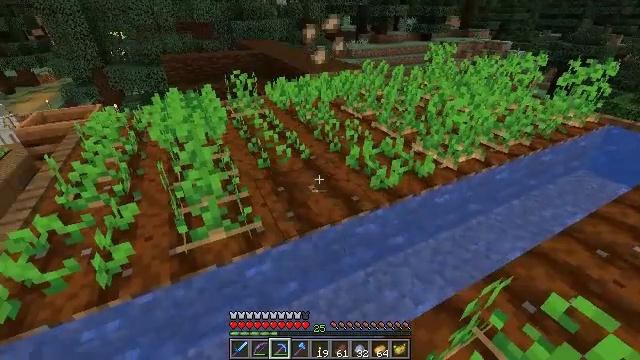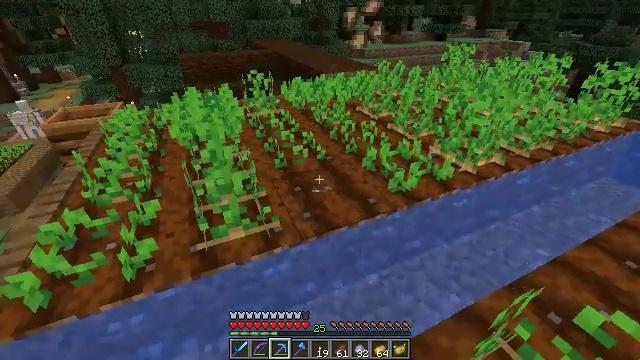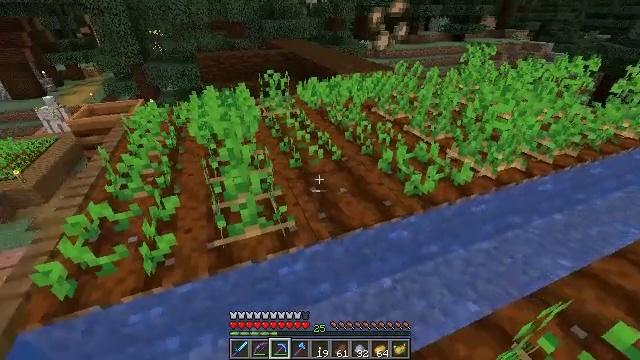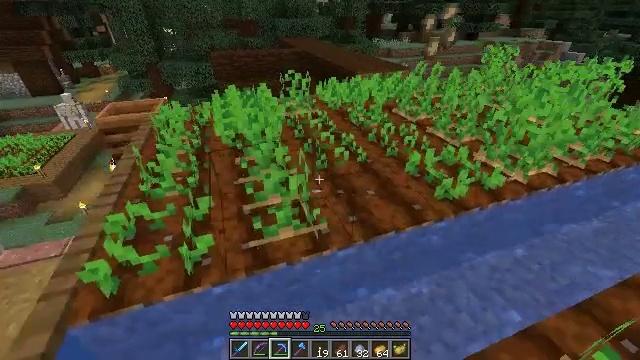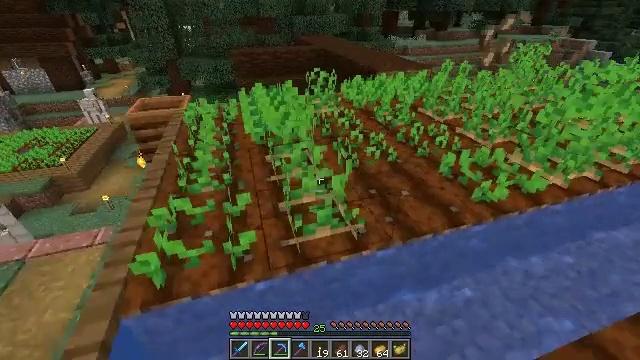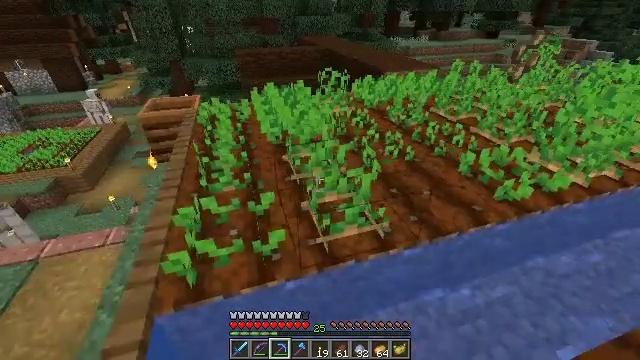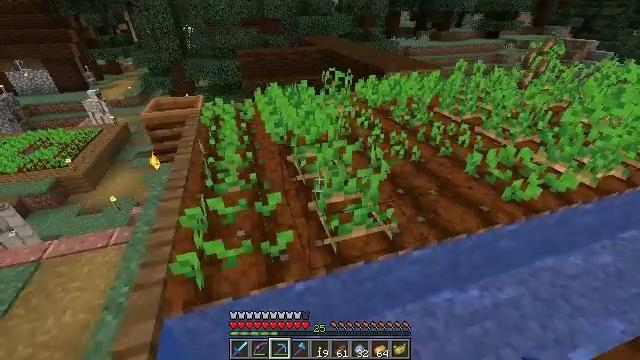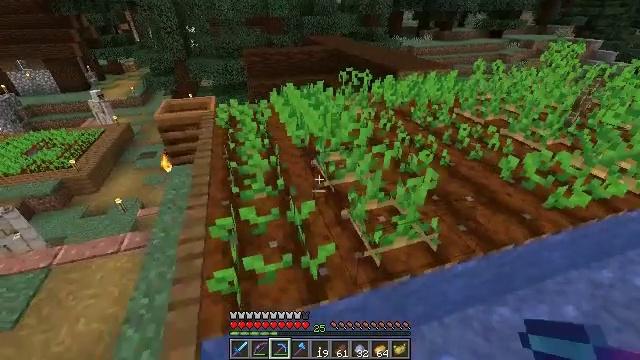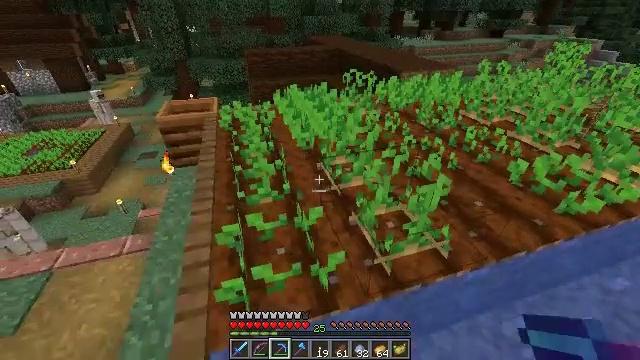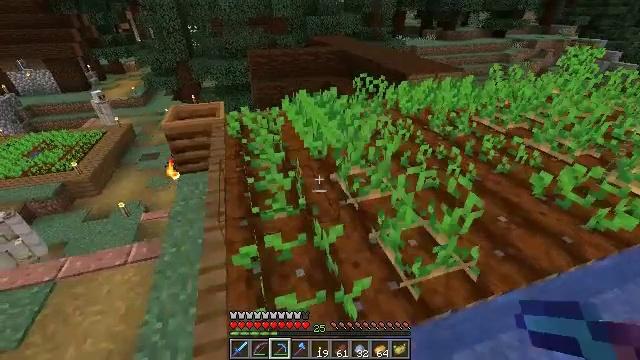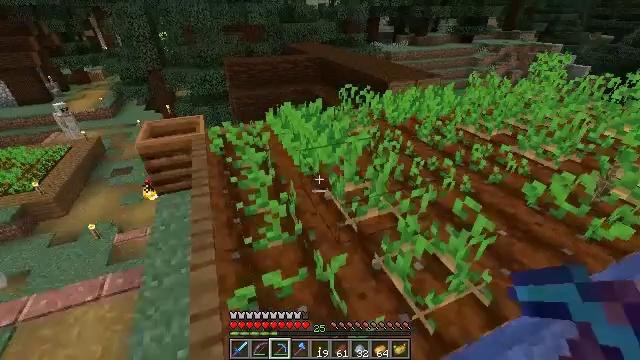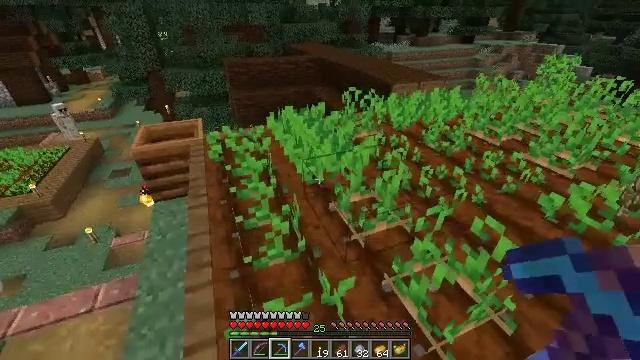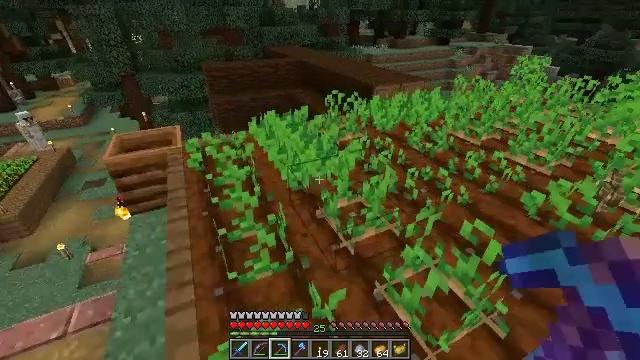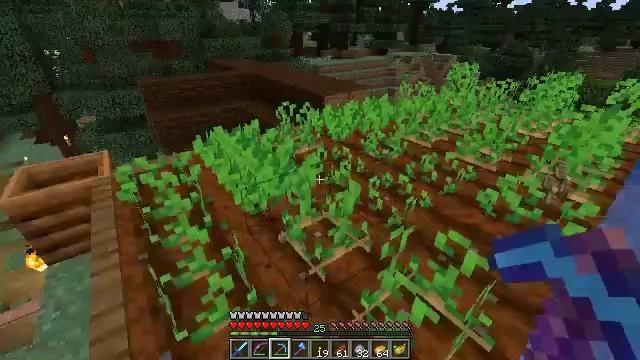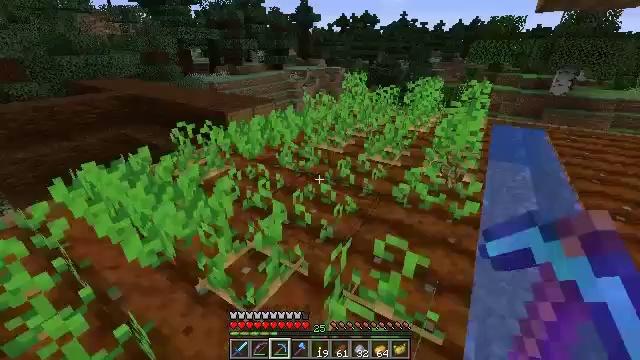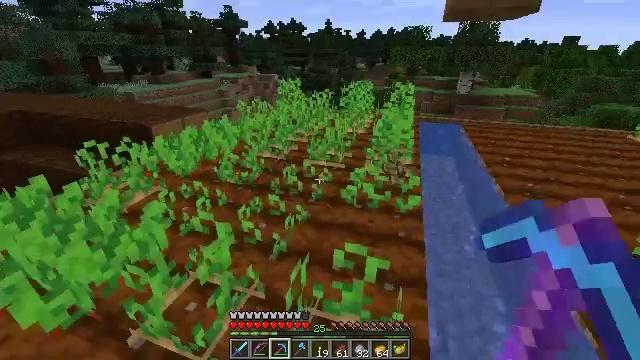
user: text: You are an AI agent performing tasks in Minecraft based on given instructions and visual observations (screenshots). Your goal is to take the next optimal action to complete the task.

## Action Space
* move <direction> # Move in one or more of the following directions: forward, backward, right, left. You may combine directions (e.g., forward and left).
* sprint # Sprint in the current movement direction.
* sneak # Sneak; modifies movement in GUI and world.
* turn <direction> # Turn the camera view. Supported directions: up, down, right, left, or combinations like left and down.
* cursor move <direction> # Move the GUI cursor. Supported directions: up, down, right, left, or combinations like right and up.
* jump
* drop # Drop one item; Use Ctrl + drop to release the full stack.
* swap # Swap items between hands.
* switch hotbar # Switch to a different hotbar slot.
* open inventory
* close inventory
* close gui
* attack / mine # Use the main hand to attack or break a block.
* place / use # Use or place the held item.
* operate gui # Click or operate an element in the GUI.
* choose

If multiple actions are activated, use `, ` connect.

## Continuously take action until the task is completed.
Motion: motion action
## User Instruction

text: Harvest beetroots from the farm.
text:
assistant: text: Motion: move left, turn left
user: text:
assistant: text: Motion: move left, turn left
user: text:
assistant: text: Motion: move left, turn left
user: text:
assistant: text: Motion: move left, turn left
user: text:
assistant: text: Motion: move left
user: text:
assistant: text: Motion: move forward and move left
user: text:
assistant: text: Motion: move forward and move left
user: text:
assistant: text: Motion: move forward and move left
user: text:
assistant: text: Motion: move forward and move left
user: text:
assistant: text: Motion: move forward, turn right and up
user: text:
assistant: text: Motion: move forward
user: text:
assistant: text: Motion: move forward, turn right
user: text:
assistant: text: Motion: move forward, turn right and up
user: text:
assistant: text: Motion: move forward, turn right and up
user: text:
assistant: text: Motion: move forward, turn right and up
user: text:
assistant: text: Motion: move forward, turn right and down
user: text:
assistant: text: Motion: move forward, turn down
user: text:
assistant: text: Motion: move forward
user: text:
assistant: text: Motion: move forward
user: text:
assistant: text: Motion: move forward, turn left and down
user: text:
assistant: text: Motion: move forward and move right, turn left and down
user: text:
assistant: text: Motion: move forward and move right, turn left and down
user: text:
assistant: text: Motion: move forward and move right, turn left and down
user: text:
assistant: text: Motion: move forward and move right, turn left and down
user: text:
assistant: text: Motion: move forward and move right, turn left
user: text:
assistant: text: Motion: move forward, turn left
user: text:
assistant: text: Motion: move forward, turn left
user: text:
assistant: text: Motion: move forward, turn left
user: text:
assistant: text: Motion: move forward, turn left
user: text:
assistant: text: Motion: move forward, turn left and down